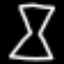
Label: hourglass